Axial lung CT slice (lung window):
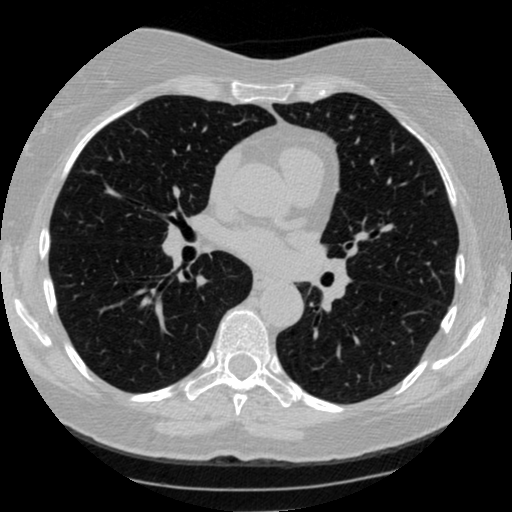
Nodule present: no